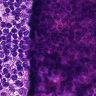
Metastatic tissue present: yes